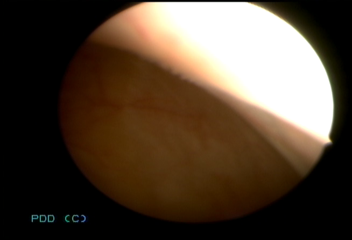
Modality: WLC
Class: Normal mucosa
Bladder cancer association: No